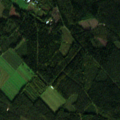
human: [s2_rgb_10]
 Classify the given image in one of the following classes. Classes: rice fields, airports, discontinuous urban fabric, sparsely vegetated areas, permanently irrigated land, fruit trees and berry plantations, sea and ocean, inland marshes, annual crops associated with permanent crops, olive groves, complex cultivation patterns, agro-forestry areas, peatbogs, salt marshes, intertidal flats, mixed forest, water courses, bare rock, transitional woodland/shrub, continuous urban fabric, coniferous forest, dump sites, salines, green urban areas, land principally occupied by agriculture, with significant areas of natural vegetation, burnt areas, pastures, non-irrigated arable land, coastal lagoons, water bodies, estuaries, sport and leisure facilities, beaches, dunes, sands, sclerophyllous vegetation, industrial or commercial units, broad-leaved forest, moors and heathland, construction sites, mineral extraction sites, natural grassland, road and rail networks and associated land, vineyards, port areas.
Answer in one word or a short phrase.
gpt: broad-leaved forest, coniferous forest, mixed forest